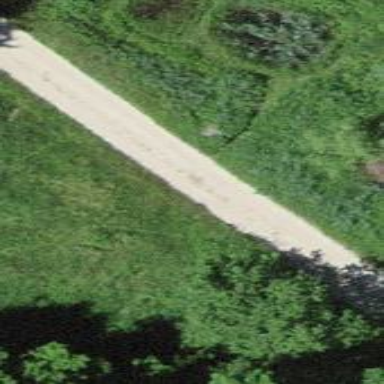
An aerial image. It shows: Gravel track with grade 2 tracktype.